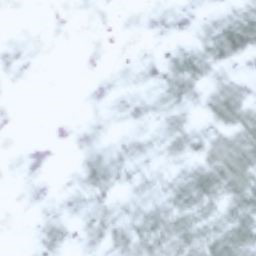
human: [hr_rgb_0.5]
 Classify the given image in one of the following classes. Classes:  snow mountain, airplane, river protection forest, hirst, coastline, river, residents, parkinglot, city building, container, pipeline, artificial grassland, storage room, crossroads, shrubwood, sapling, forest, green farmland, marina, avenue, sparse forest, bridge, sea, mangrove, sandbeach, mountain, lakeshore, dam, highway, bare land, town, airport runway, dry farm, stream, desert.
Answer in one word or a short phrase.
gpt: snow mountain